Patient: sex M, age 64
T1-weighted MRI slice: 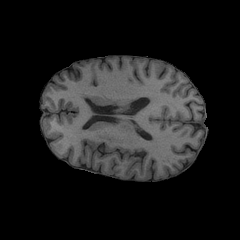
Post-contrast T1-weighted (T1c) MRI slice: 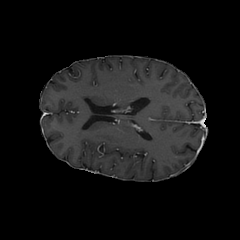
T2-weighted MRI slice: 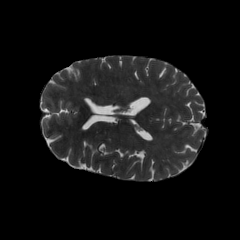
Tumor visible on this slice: no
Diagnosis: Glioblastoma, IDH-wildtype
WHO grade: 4